Brain MRI, t2w sequence, axial 2D slice.
Patient: age 35, sex M, weight 95 kg, height 1.95 m
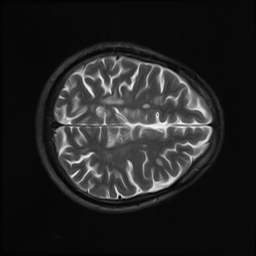